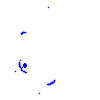
Particle: proton